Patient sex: M
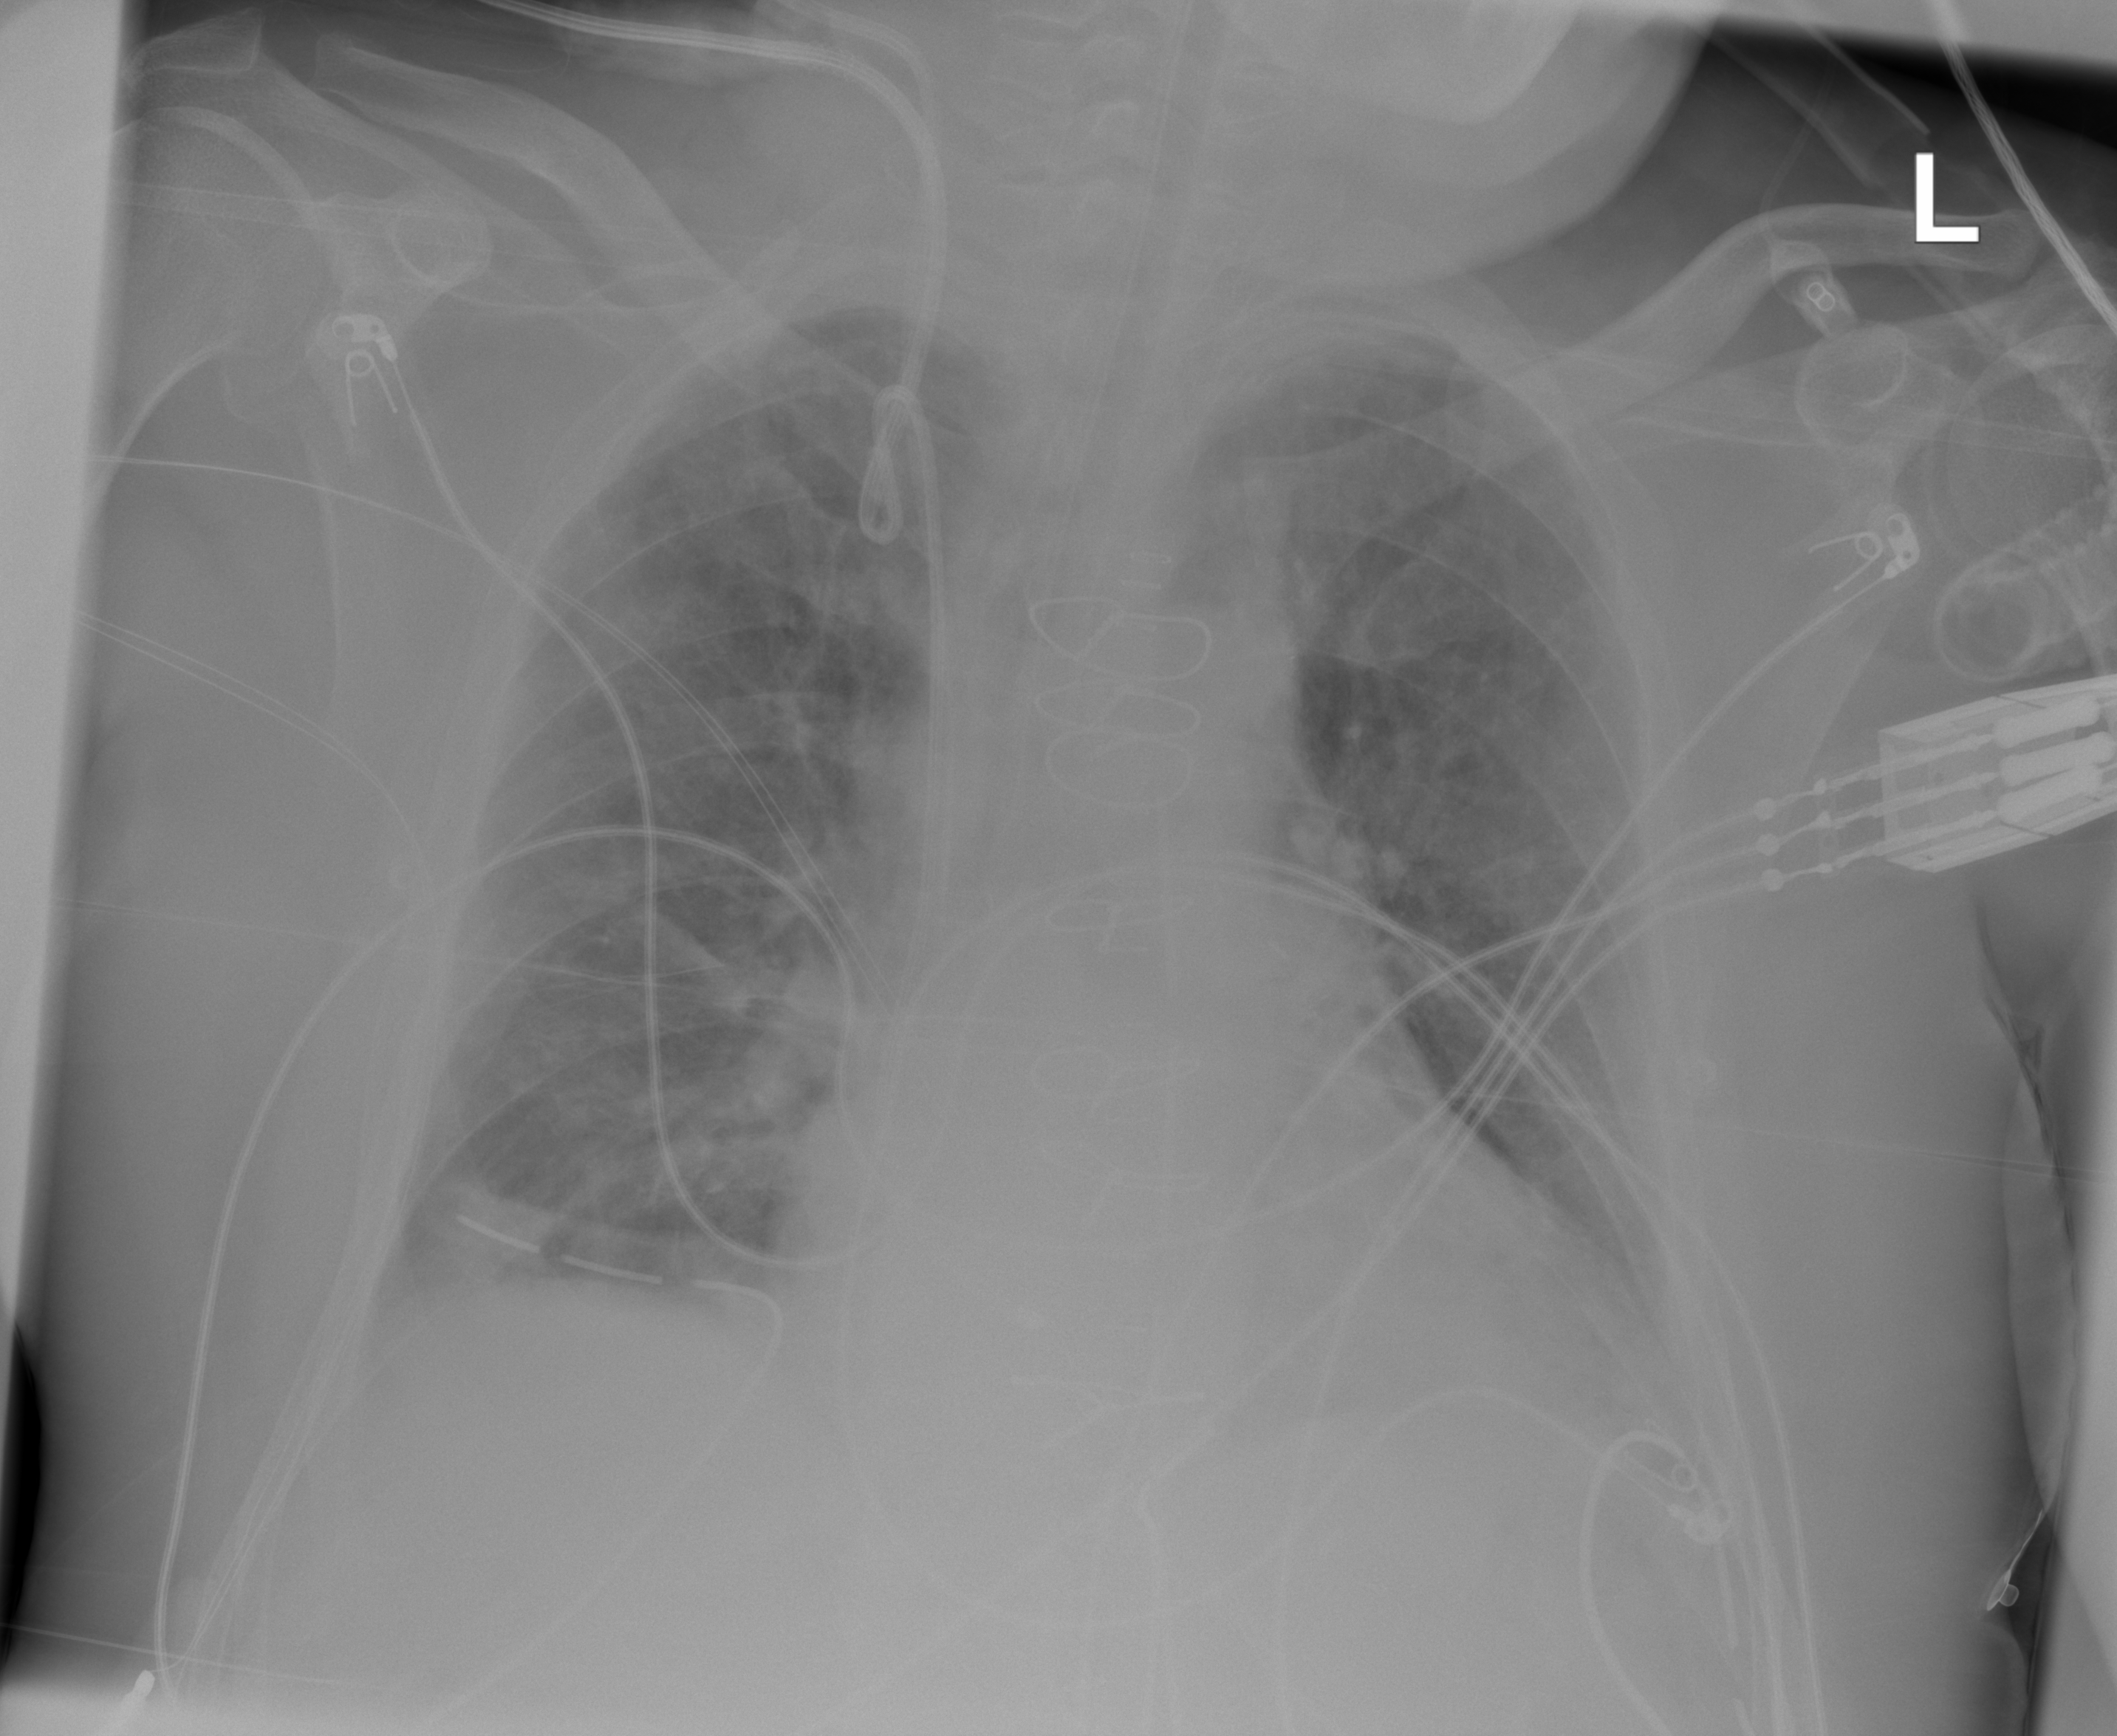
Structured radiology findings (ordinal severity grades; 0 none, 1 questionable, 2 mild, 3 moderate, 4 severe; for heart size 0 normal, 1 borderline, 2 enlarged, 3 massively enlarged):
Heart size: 1
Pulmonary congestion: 2
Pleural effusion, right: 0
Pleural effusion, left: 1
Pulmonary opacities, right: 0
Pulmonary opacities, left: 0
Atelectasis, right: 2
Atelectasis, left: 2